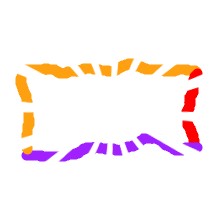
Shape: rectangle